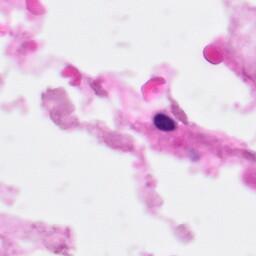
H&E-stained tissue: Pancreatic